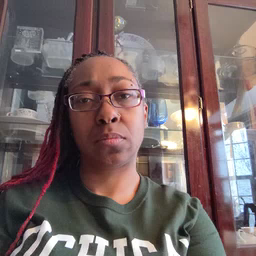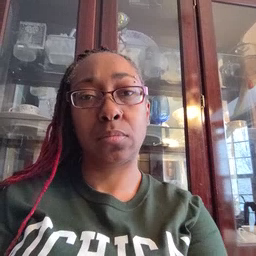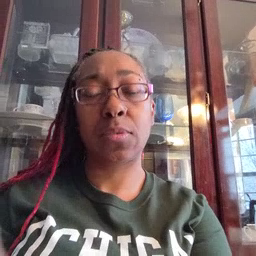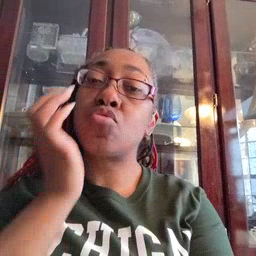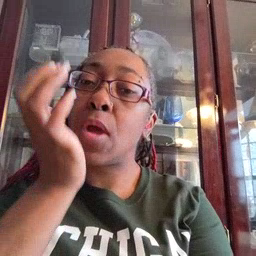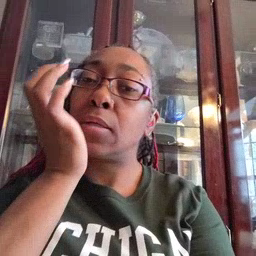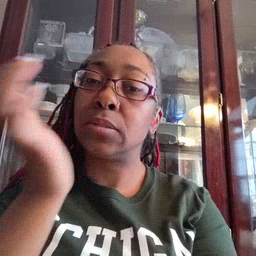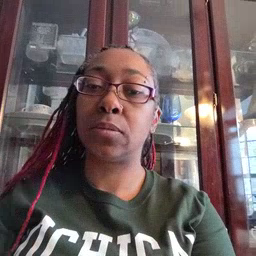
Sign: grass